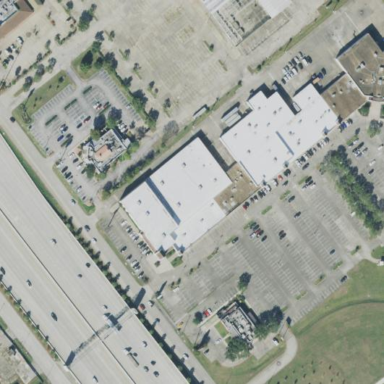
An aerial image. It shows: Retail building.